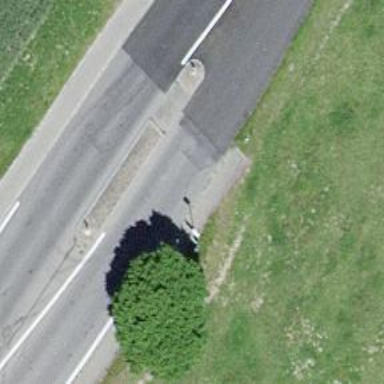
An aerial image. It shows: Bus stop with shelter.